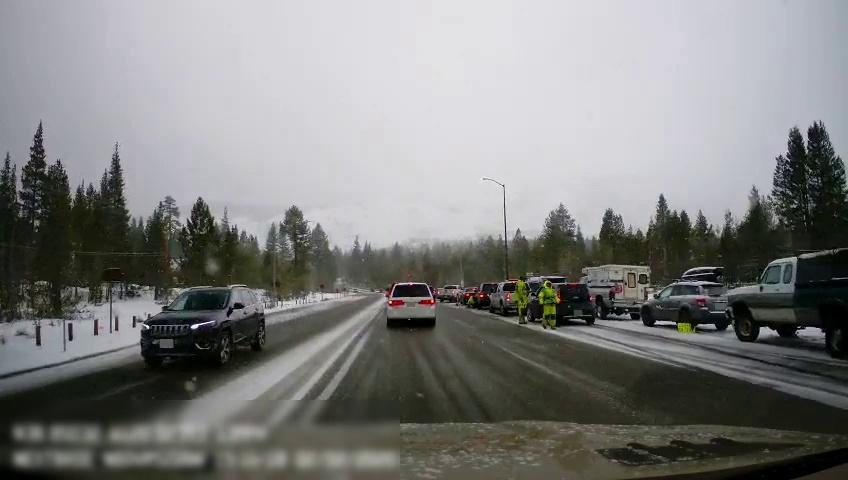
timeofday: Day
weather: Snowy
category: Drivable Space
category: Vehicles | Van
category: Vehicles | Truck
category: Vehicles | SUV
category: Vehicles | Truck
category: Vehicles | Car
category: Pedestrians
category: Pedestrians
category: Vehicles | Truck
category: Vehicles | Truck
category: Vehicles | SUV
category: Pedestrians
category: Vehicles | Car
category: Vehicles | SUV
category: Vehicles | Truck
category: Vehicles | SUV
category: Lanes | Alternate Lane
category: Lanes | Current Lane
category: Lanes | Alternate Lane